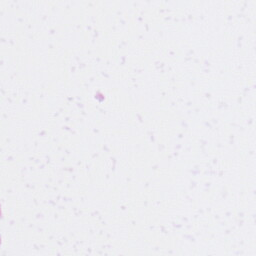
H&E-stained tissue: Skin